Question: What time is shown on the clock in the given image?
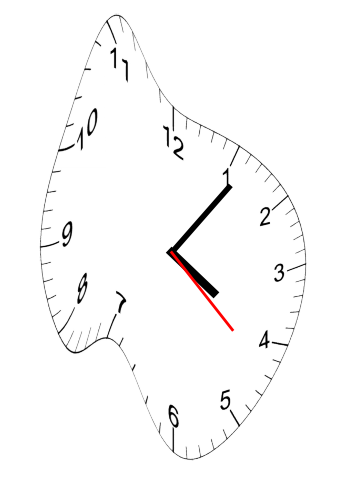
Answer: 04:06:22